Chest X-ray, AP view. Patient: 55 years old, sex M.
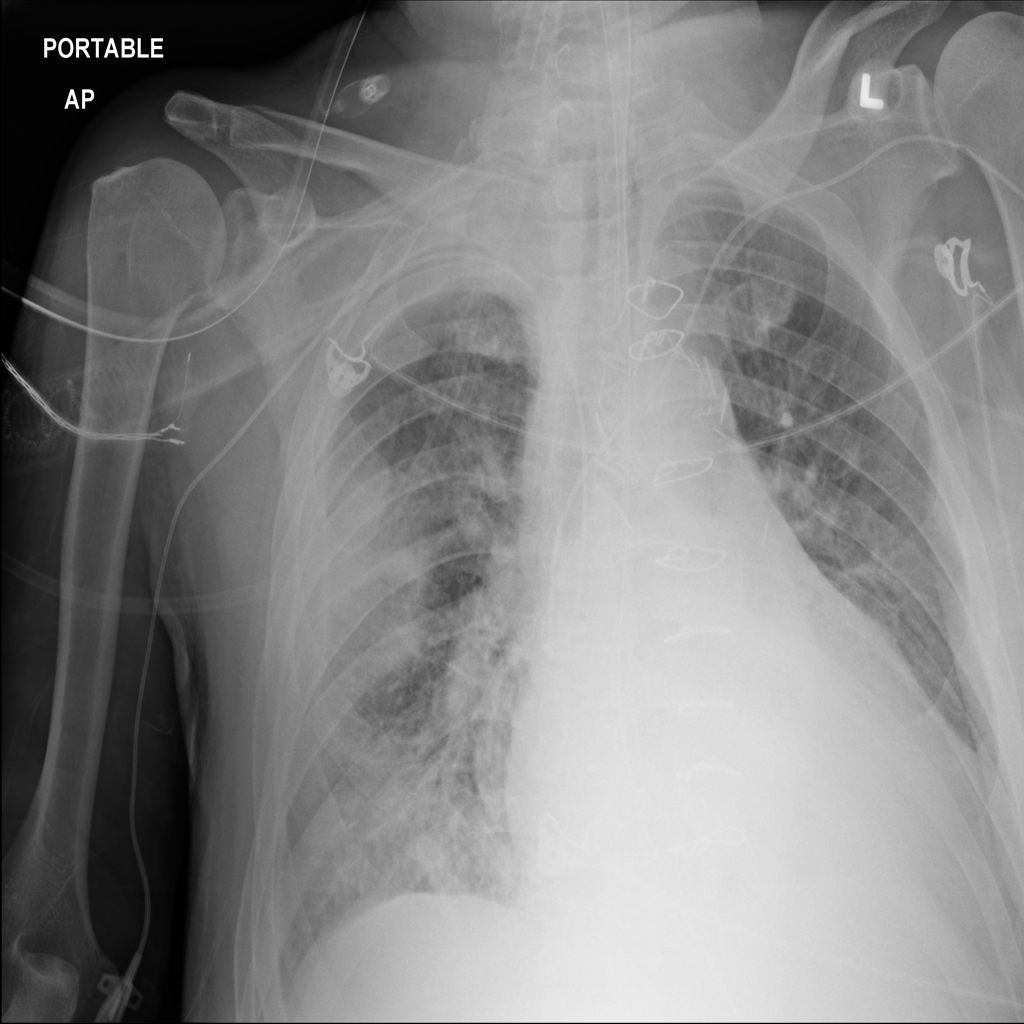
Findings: Consolidation, Mass